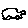
Label: car